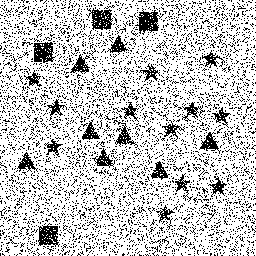
Squares: 4
Triangles: 8
Stars: 12
Total shapes: 24